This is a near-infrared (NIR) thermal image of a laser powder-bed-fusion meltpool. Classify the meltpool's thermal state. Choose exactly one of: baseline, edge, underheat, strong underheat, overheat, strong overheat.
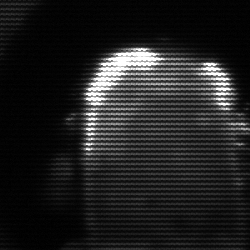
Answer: baseline